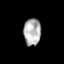
Tissue: skin
Cell type: Epithelial cells
Senescence score: 0.2751
Nuclear area (px): 456
Mean DAPI intensity: 176.66